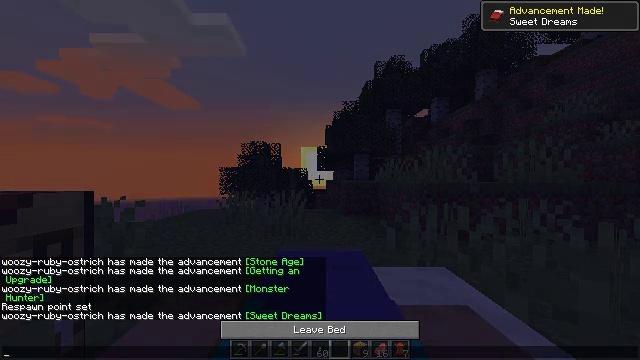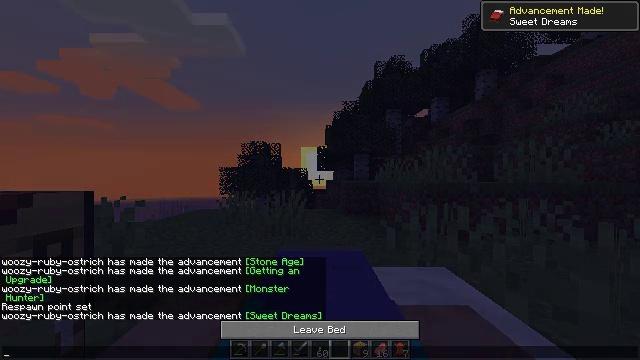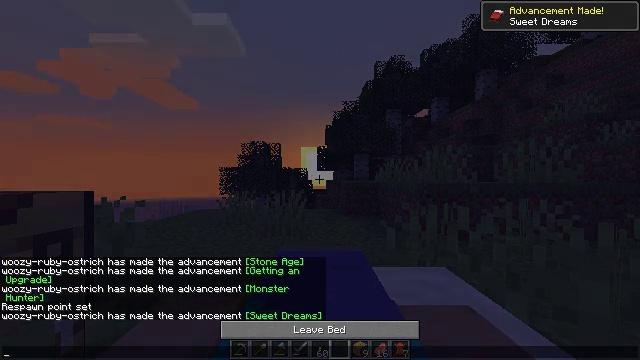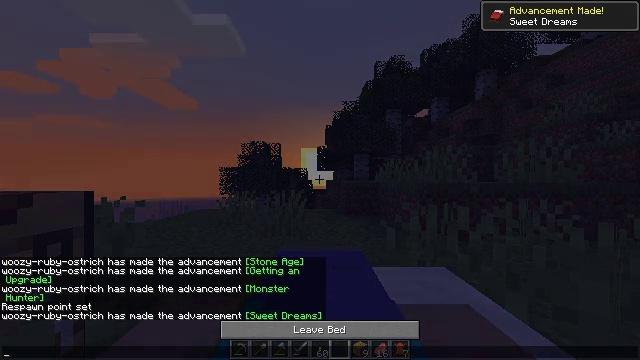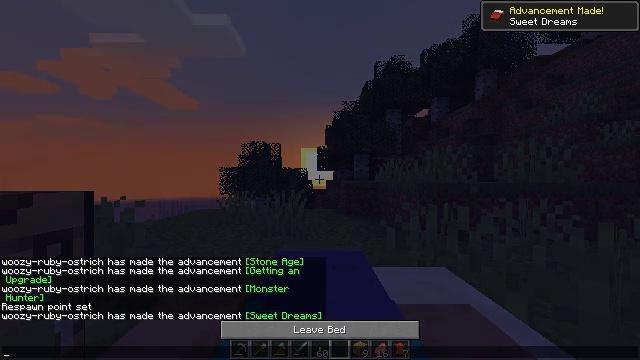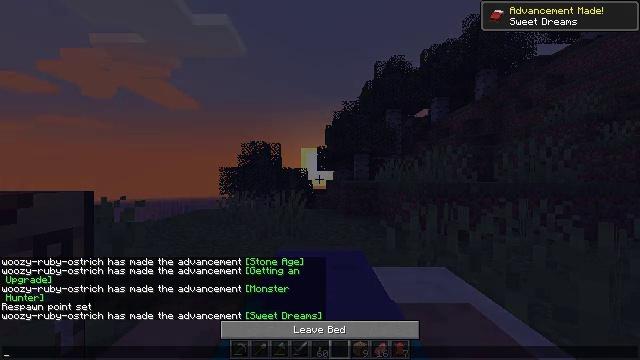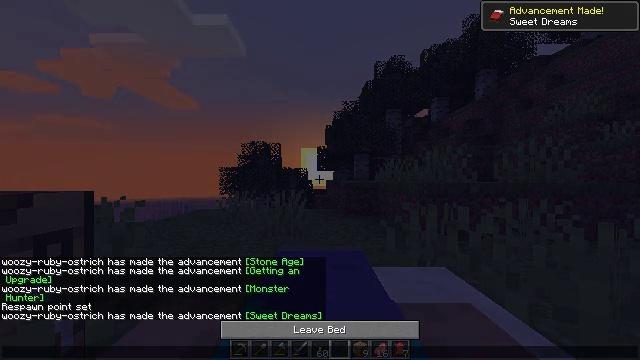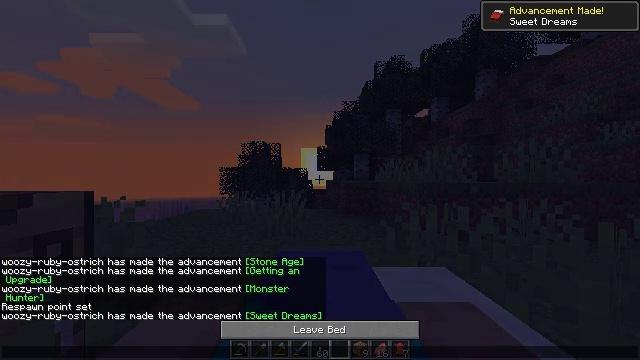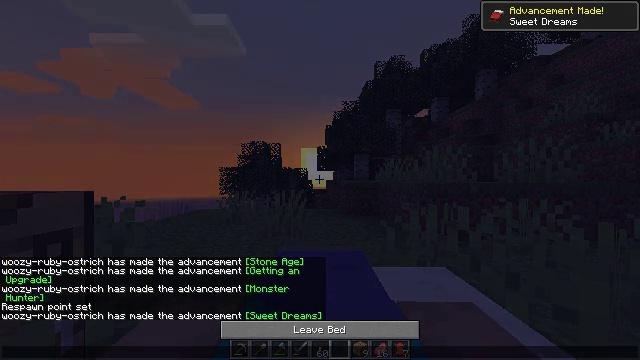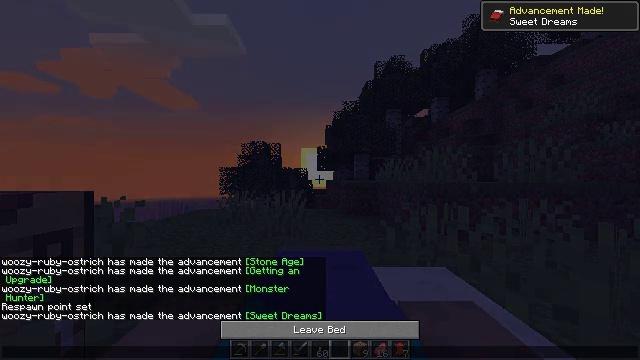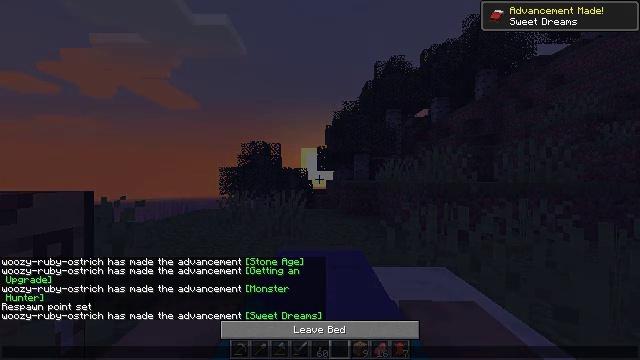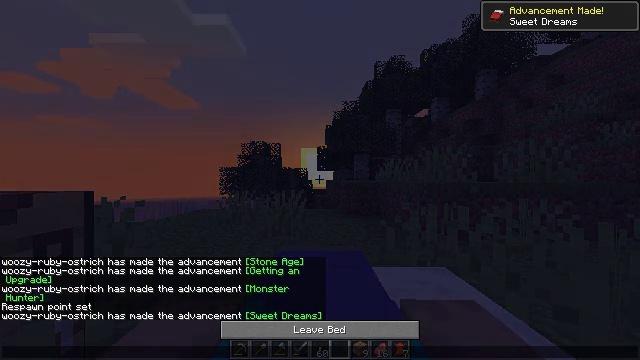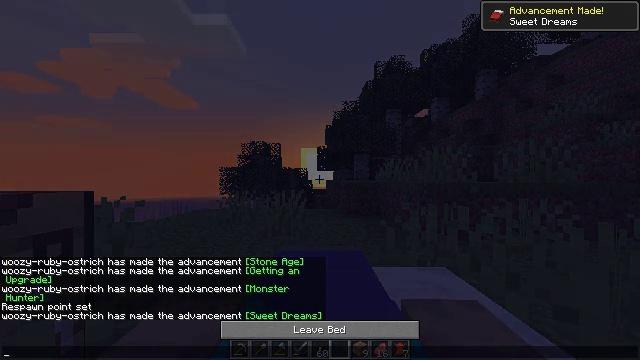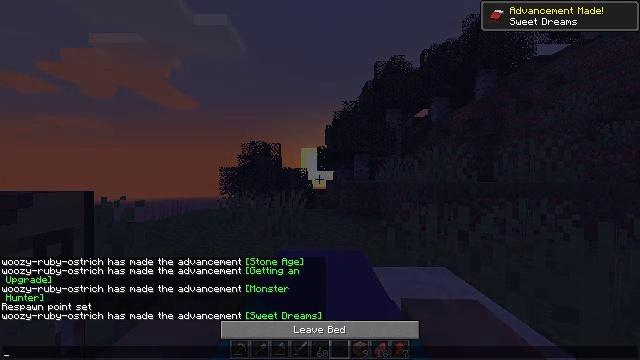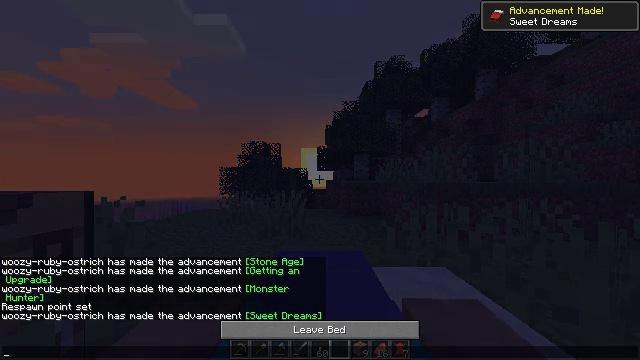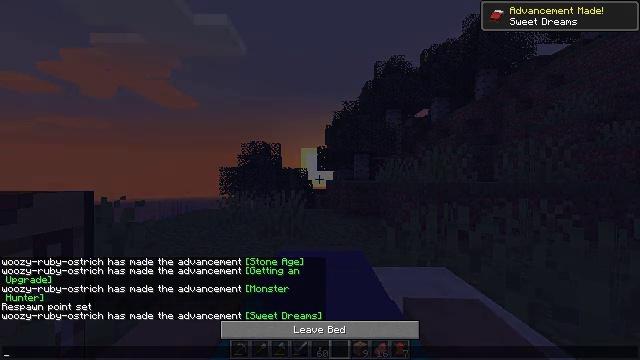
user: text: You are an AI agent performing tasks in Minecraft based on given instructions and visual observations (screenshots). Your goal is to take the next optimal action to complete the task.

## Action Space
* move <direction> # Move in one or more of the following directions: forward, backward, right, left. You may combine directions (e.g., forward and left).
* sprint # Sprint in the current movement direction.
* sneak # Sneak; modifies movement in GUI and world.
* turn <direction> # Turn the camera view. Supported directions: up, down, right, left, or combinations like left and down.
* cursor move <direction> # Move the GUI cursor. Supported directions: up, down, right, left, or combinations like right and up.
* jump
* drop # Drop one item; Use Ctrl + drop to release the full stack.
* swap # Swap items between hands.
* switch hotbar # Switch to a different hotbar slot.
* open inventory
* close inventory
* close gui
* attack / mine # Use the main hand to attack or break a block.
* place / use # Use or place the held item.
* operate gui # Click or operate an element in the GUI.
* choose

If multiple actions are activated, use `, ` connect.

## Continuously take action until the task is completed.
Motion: motion action
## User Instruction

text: Attack the white bed to collect it.
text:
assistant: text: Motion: no_op
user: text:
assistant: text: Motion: no_op
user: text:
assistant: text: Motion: no_op
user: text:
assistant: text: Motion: no_op
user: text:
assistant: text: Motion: no_op
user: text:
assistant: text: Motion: no_op
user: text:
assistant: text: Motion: no_op
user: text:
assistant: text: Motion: no_op
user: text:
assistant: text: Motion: no_op
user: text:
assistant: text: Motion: no_op
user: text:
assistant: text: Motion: no_op
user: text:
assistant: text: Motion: no_op
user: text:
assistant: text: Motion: no_op
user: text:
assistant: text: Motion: no_op
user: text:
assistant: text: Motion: no_op
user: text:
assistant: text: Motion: no_op
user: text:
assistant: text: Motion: no_op
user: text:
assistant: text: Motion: no_op
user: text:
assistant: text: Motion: no_op
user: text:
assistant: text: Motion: no_op
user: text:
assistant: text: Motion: no_op
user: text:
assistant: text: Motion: no_op
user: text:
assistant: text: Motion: no_op
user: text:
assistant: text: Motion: no_op
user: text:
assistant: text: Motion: no_op
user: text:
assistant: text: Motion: no_op
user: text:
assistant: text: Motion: no_op
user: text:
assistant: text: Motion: no_op
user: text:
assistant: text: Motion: no_op
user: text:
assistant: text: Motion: no_op